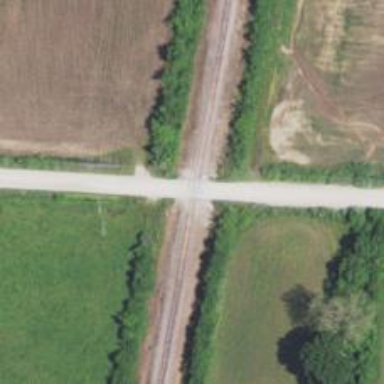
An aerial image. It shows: Railway level crossing.